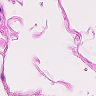
Metastatic tissue present: no